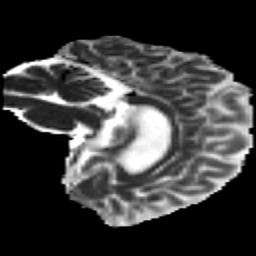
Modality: MD
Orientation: sagittal
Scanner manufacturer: ge
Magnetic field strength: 3 T
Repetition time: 8.8 s
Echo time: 0.085 s